Question: I got a strange issue on PHP, i'm trying to cast a string to integer and got as result an empty int variable...
The variable is originally a string extracted from Visual Composer template variable.
'''
<?php
var_dump($sec_id);
$sec_id = (int)$sec_id;
var_dump($sec_id);
?>
'''
Here is the output:

Do I forget something?
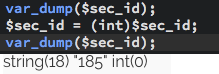
Answer: using var_dump(unpack('C*', $sec_id)); got the real output of the passed string, the issue is in the template variable creation.